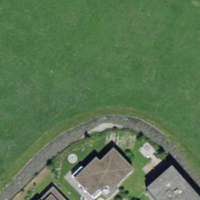
EUNIS habitat code: 26
Species observed at this site:
Corvus corone
Motacilla cinerea
Saxicola rubetra
Milvus milvus
Phoenicurus ochruros
Nucifraga caryocatactes
Passer domesticus
Buteo buteo
Motacilla alba
Delichon urbicum
Columba palumbus